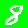
Digit: 8